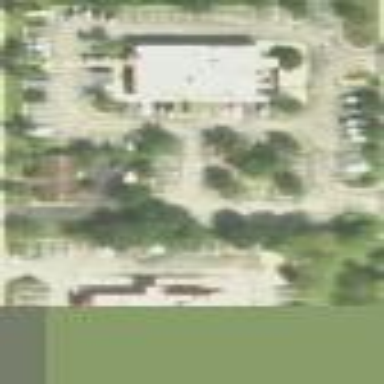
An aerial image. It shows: Commercial area.